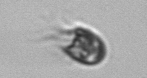
Label: Balanion